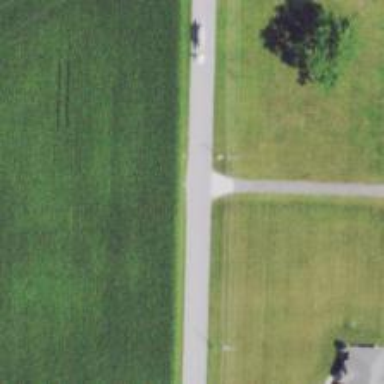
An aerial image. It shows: Driveway leading to service road.